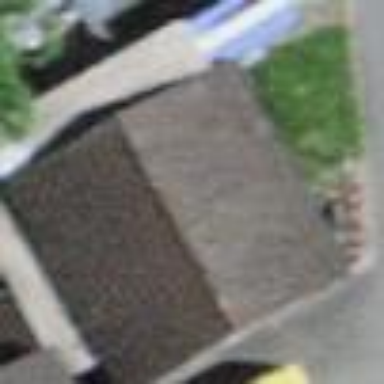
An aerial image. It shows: Garage.